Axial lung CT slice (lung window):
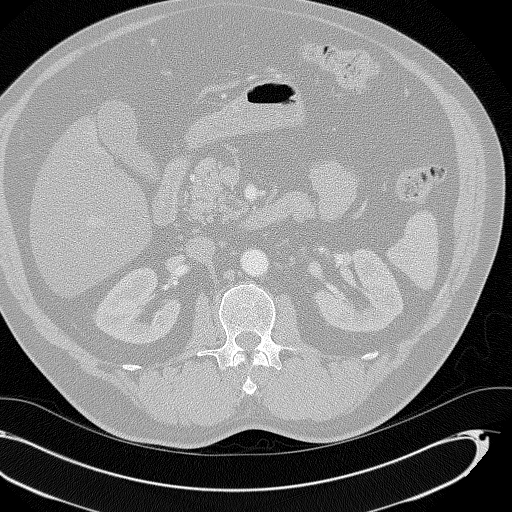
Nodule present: no